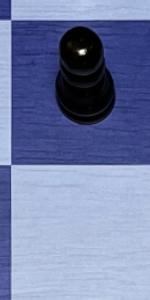
Label: Empty